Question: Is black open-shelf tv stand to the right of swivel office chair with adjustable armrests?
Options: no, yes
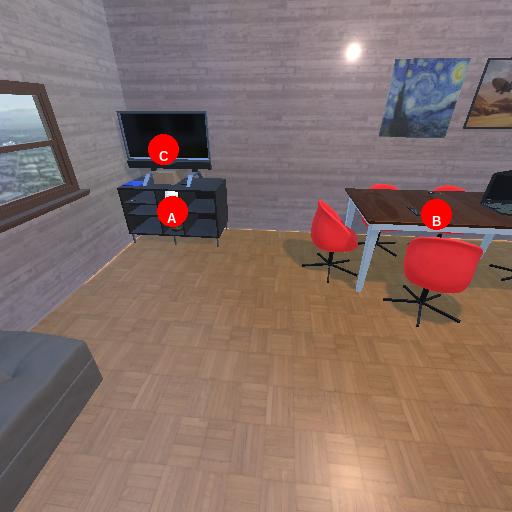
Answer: no